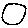
Label: circle